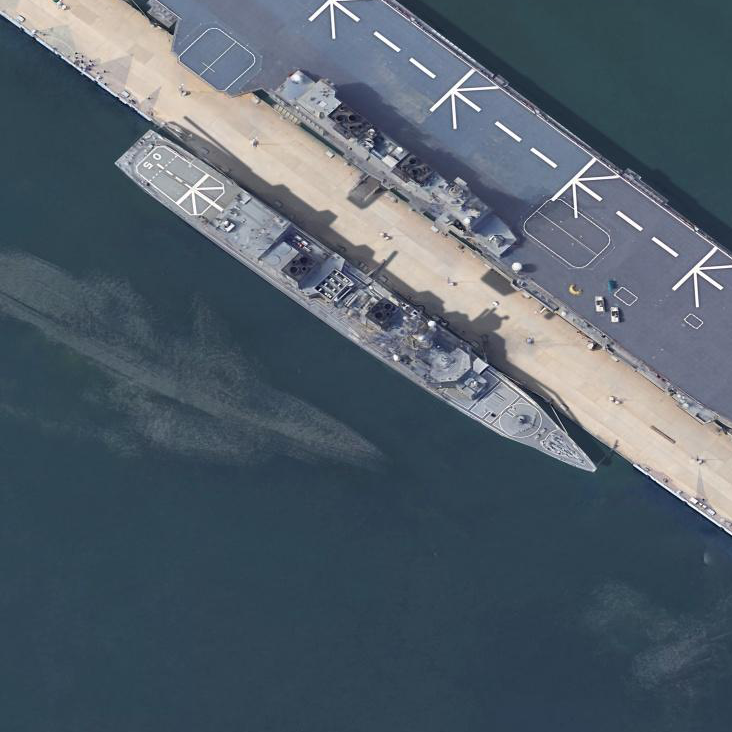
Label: cruiser